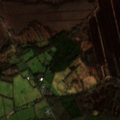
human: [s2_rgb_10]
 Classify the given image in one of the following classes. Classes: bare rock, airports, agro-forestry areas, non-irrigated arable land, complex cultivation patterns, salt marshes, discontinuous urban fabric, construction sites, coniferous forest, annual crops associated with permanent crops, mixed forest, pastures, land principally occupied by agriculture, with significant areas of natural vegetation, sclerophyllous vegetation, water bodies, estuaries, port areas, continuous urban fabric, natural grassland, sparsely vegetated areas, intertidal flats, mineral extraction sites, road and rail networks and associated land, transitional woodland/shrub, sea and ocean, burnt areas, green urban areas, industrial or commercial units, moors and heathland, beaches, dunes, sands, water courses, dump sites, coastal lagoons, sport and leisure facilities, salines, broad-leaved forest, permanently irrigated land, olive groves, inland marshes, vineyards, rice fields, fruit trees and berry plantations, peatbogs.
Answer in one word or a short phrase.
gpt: pastures, transitional woodland/shrub, peatbogs